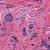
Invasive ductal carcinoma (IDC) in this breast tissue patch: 1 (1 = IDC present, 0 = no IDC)